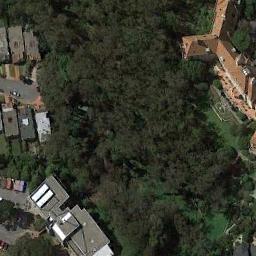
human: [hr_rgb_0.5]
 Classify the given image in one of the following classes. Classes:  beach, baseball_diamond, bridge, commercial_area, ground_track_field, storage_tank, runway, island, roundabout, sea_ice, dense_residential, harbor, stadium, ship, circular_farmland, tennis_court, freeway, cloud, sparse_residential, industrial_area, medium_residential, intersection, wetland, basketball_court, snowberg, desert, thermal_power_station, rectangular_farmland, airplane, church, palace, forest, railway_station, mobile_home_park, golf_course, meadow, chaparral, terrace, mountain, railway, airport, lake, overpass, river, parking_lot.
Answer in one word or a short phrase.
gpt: forest